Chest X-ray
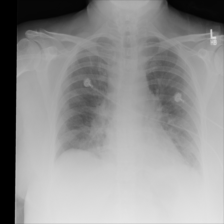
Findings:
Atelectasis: negative
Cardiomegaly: negative
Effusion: negative
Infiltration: negative
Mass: negative
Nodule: negative
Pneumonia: negative
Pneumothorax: negative
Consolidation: negative
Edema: positive
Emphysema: negative
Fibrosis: negative
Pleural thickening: negative
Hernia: negative